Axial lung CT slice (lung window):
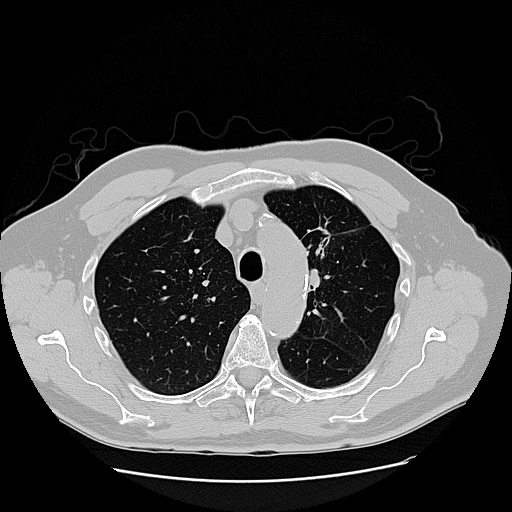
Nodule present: no